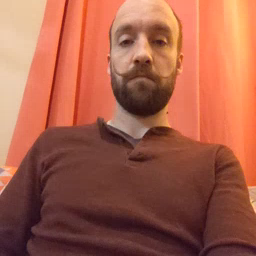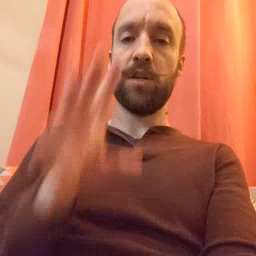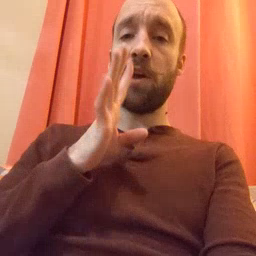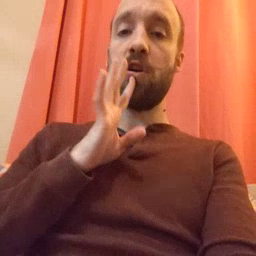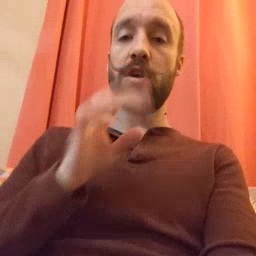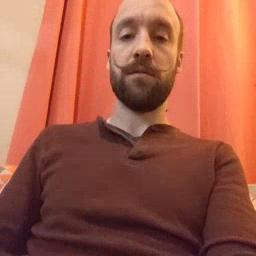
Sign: talk